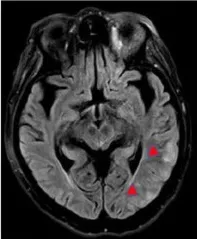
(A-F) Case 3: 64-year-old COVID-positive female, axial 3-T MRI. (A-C) Axial FLAIR.
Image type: radiology (mri)